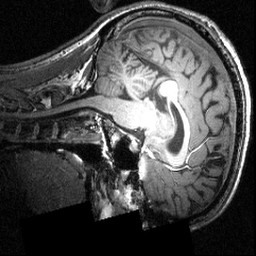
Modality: T1w
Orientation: sagittal
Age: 21
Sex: male
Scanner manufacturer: siemens
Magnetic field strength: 3.951 T
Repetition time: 1.5 s
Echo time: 0.00335 s